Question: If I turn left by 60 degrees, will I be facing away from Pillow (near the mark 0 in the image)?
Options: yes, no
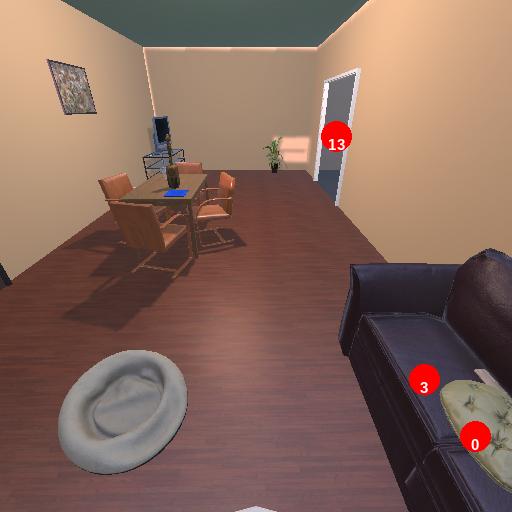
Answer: yes